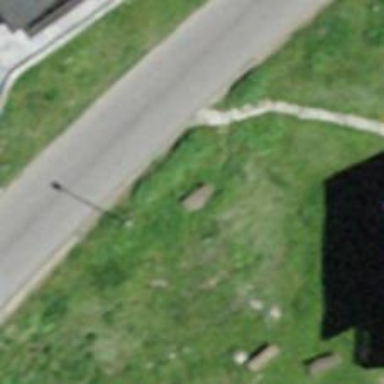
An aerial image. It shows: Bench.